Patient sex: F
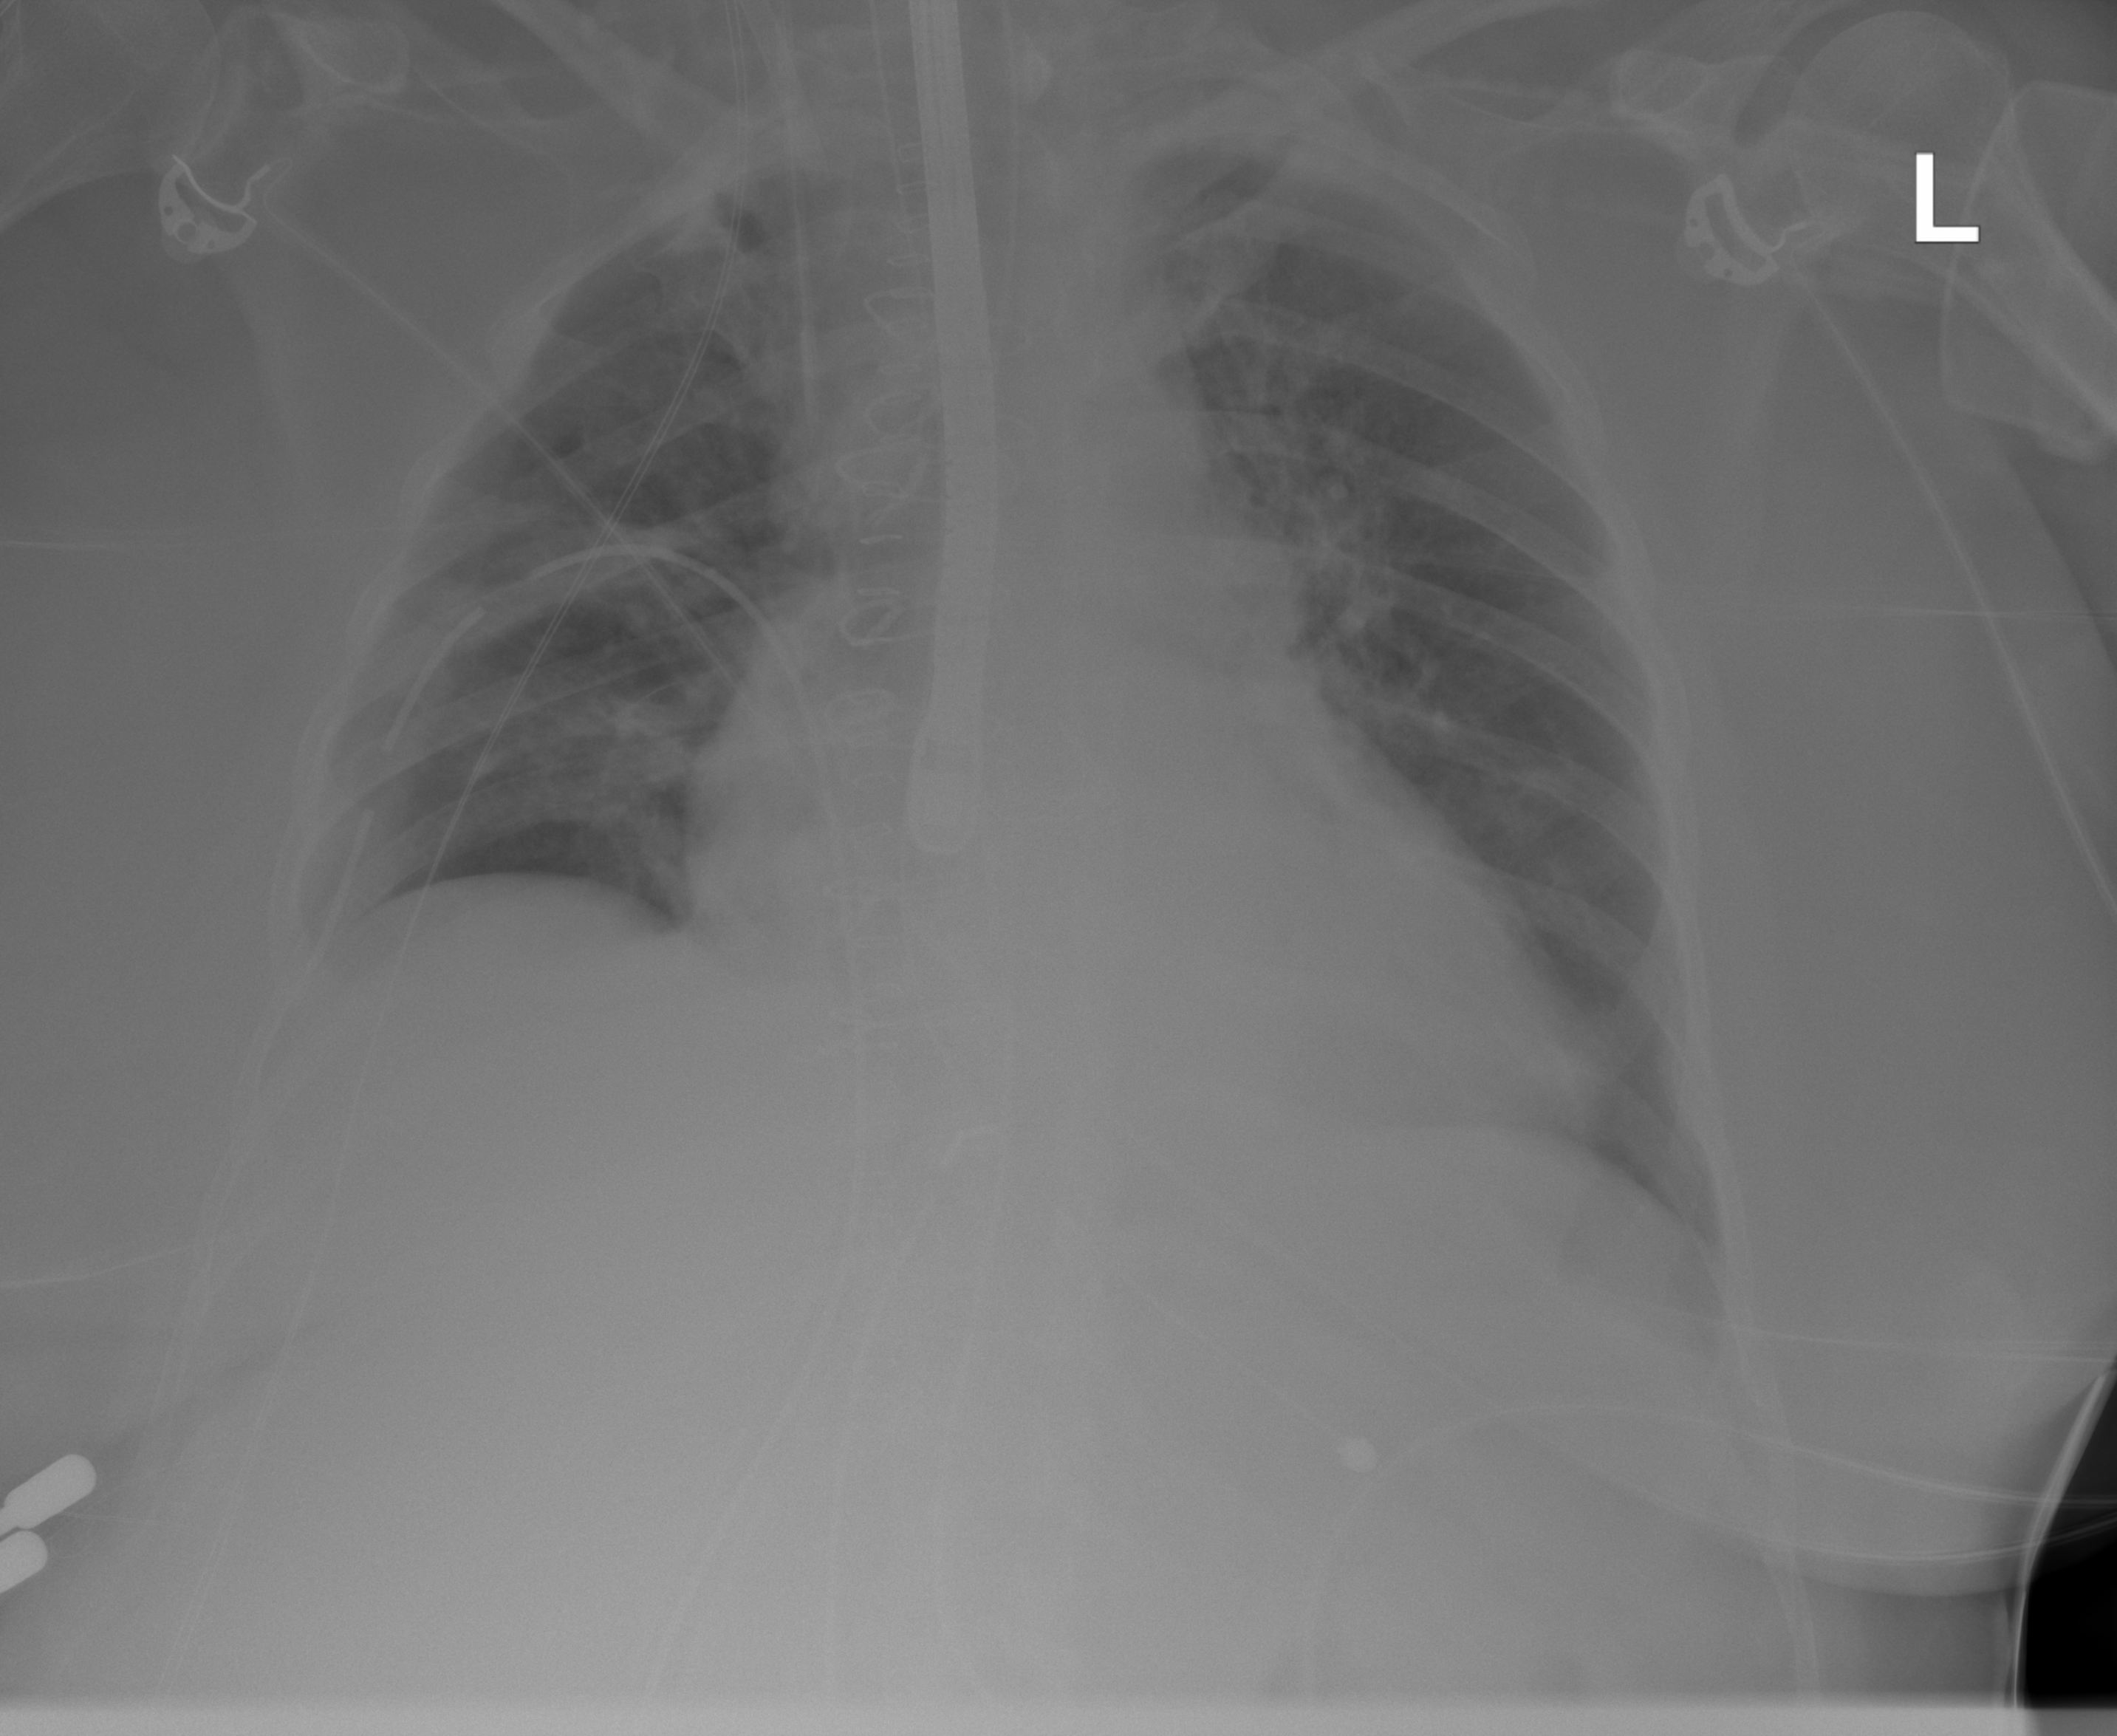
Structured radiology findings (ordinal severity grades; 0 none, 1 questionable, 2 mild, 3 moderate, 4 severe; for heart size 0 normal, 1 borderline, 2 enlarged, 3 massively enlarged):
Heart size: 2
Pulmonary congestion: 2
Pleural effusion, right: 0
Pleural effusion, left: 0
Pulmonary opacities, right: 2
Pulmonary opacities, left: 2
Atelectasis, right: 2
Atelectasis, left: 2